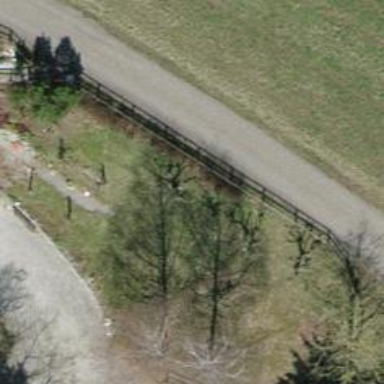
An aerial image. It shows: Single tag "natural: tree."